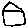
Label: house